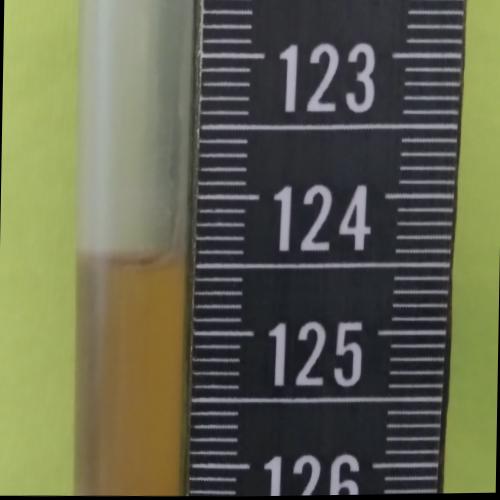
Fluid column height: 124.5 cm